Interaction volume radius: 5 \u00c5
Interaction volume height: 25 \u00c5
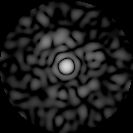
Disorder parameter: 0.8232